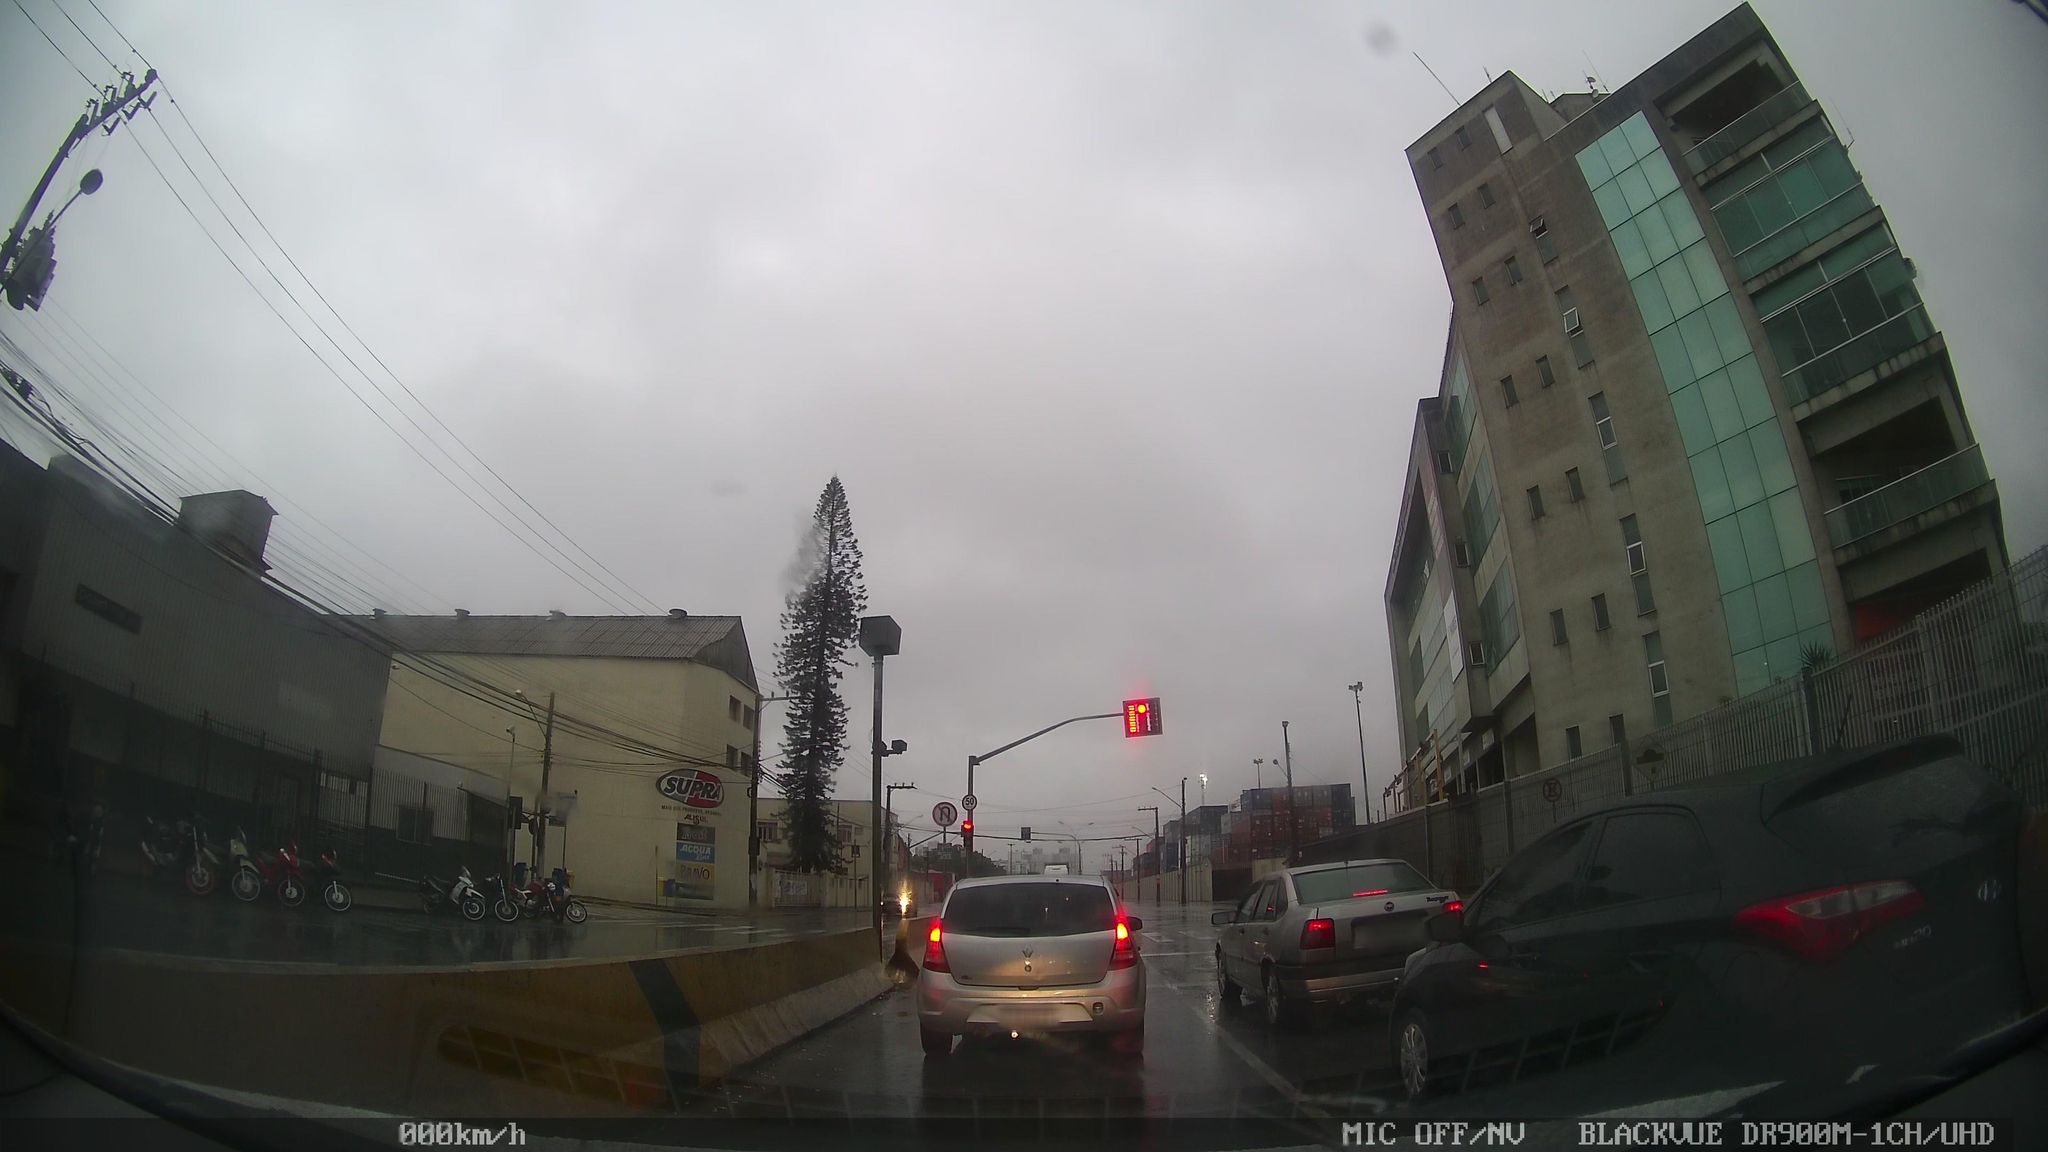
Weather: rainy
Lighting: day
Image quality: good
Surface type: driving surface
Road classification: primary
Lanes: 2
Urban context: urban centre
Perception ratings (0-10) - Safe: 1.54, Lively: 5.73, Beautiful: 3.01, Boring: 1.31, Depressing: 5.39, Wealthy: 2.53